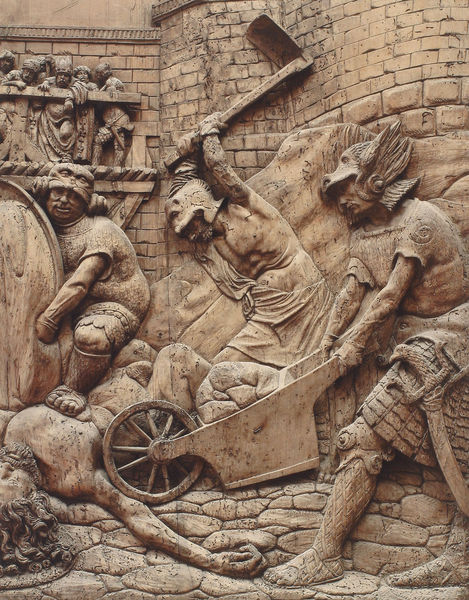
Titel: Hochaltar der ehemaligen Stiftskirche St. Kastulus in Moosburg
Standort: Moosburg, ehemalige Stiftskirche St. Kastulus (EU - D - Bayern)
Schlagwörter: kampf, mann, menschen, gebäude, leute, bart, wand, arm, federn, henker, leiche, mord, stein, steine, tod, tot, toter, boden, haare, locken, bauern, karren, balkon, relief, zuschauer, mauer, arbeiter, karre, rad, schubkarre, schubkarren, soldaten, bildhauerei, podest, bauer, schild, panzer, schlachter, burg, schwert, aufstand, verletzt, helm, ritter, rüstung, rom, römer, helme, leichnam, axt, mittelalter, krieger, müde, hellebarde, töten, beil, hacke, schaufel, gladiatoren, reief, rittel, steine#